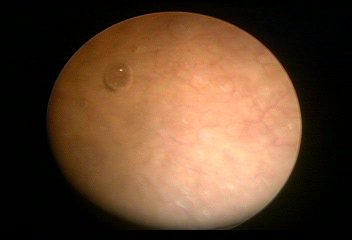
Modality: WLC
Class: Foreign bodies
Subclass: AirBubble
Bladder cancer association: No
Annotated structures: Air bubble